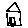
Label: house